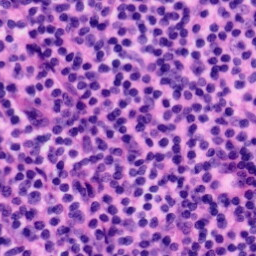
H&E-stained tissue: Tonsil